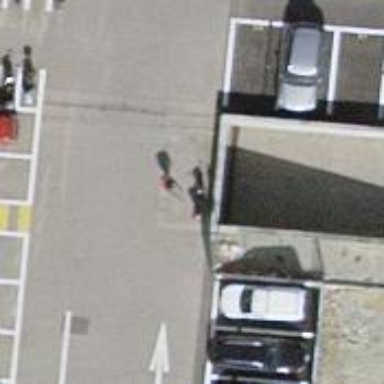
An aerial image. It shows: Parking entrance.